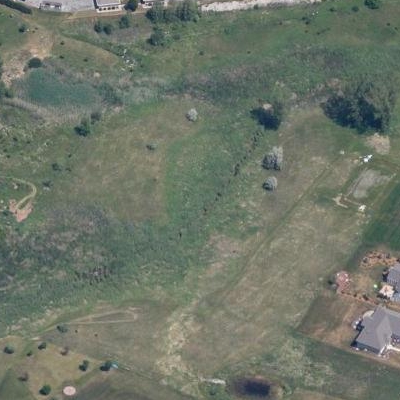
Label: Grass